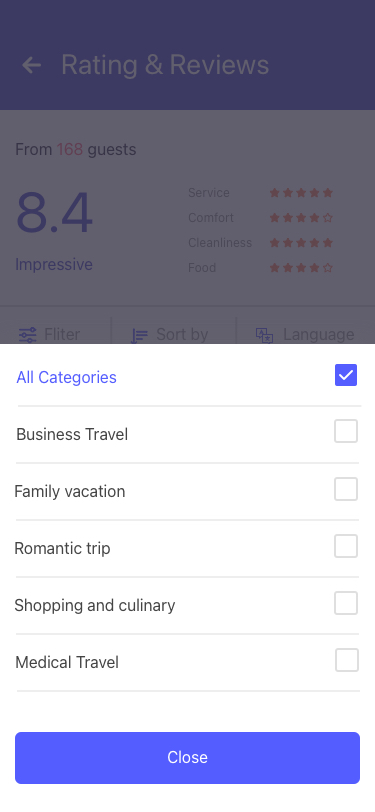
Text in this UI design:
Rating & Reviews
From 168 guests
8.4
Impressive
Service
Comfort
Cleanliness
Food
Fliter
Sort by
Language
Angela Joanna
Family vacation
8.0
23 May  2018
Good hotel , good pool… good people..
Charlie’s Angels
Family vacation
8.0
23 May  2018
Staff is nice.Breakfast is perfect.The hotel is near quite a few restaurants, about 5 minutes walk to the beach.The pool is clean,
just big enough for children… Read more
Family vacation
Business Travel
Romantic trip
Shopping and culinary
Medical Travel
All Categories
Close